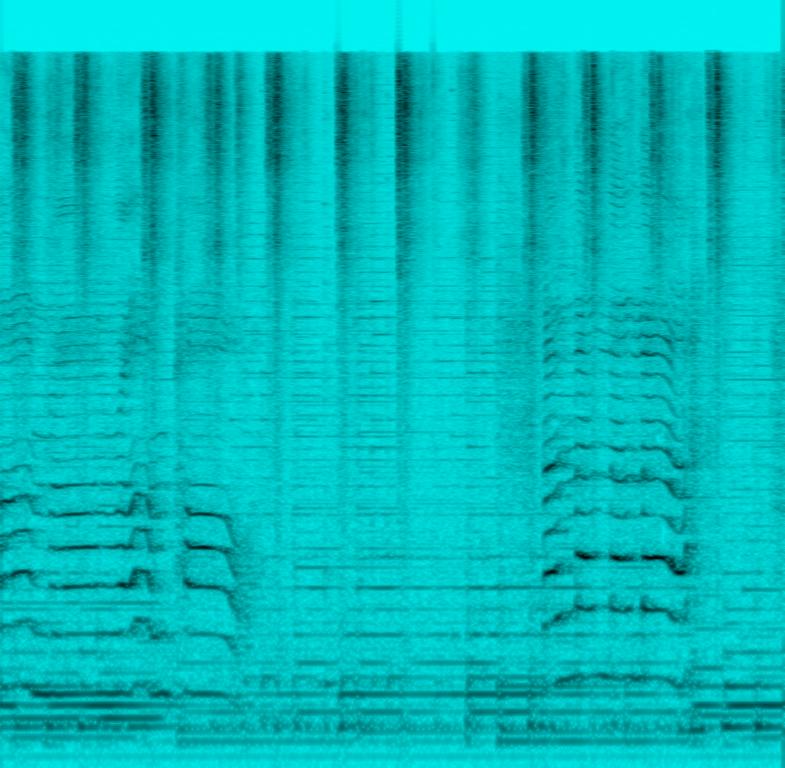
The low quality recording features a cover of a rock song sung by passionate female vocalists, followed by acoustic rhythm guitar chord progression and shimmering shaker. It is a bit reverberant and noisy, as they are playing in a room. It gives off happy and fun vibes.